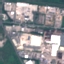
Label: Industrial